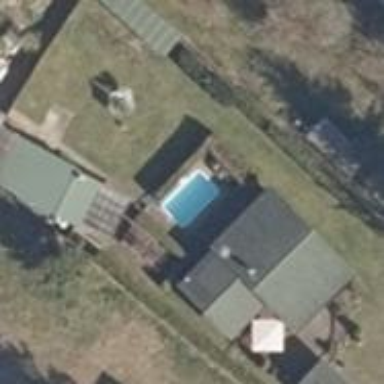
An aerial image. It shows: Swimming pool located in leisure land.